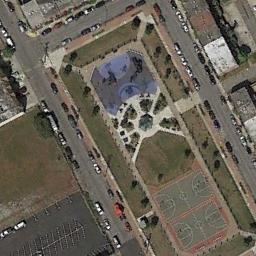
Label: basketball_court